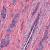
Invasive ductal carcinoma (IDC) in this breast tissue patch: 1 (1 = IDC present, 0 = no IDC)